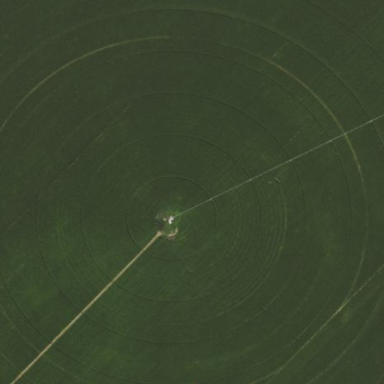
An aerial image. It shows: Farmland with pivot irrigation system.